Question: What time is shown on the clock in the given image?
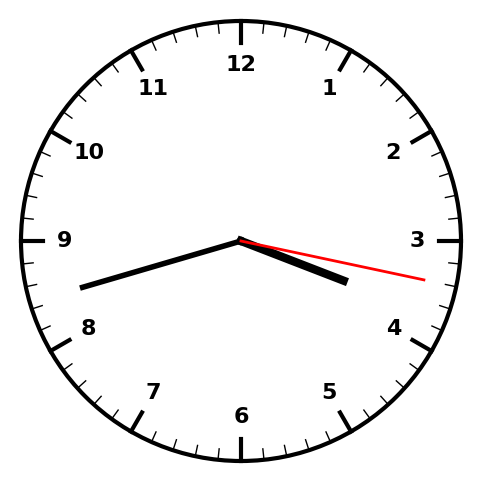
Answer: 03:42:17